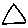
Label: triangle